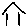
Label: house